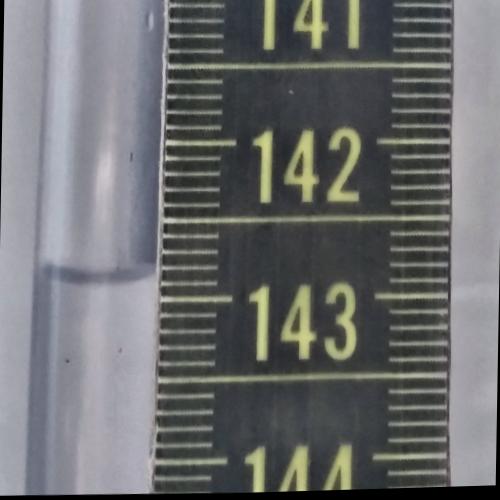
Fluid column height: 142.9 cm